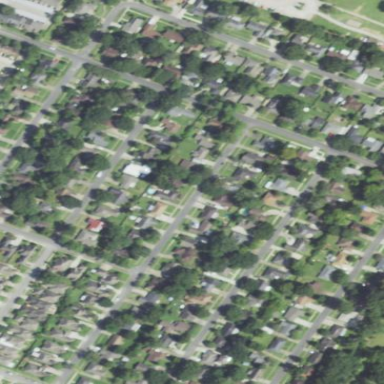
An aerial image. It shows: Residential area consisting of single-family homes.